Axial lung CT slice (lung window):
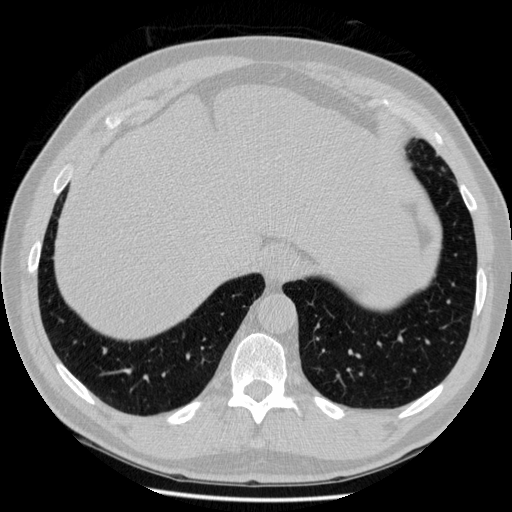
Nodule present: no